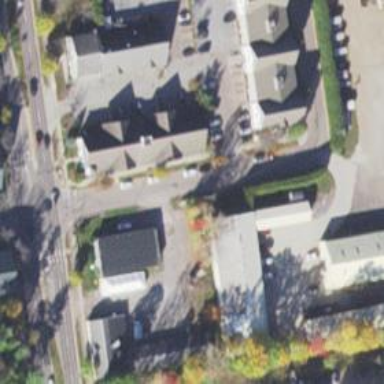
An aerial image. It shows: Healthcare clinic is depicted in the image.